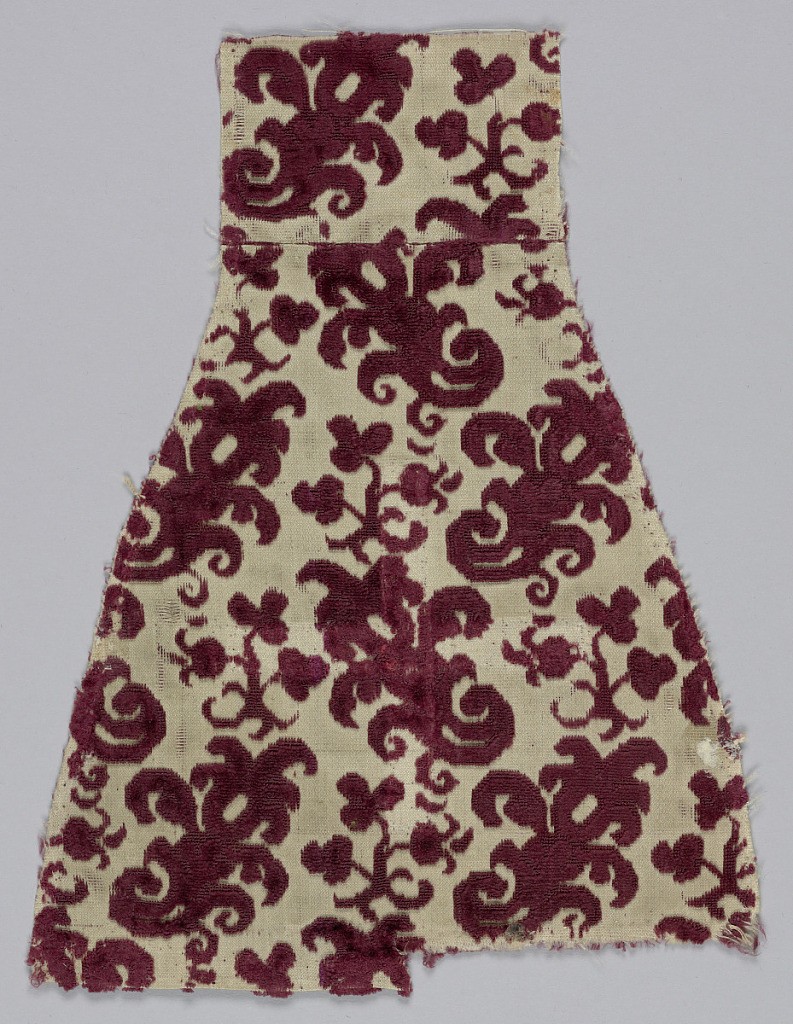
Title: Fragment
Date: late 16th–early 17th century
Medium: silk Technique: cut and uncut supplementary warp pile (velvet) on satin ground
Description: One end of a stole of deep red cut and uncut velvet on white satin ground. Design of small flowering branches alternate horizontal rows turning left and right.